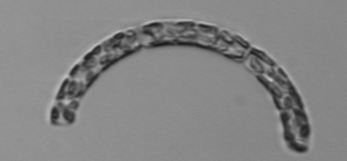
Label: Guinardia_striata